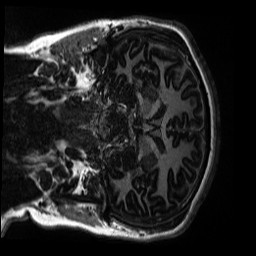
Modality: MP2RAGE
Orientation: coronal
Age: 12
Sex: female
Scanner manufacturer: siemens
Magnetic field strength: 3 T
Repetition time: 4 s
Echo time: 0.00303 s